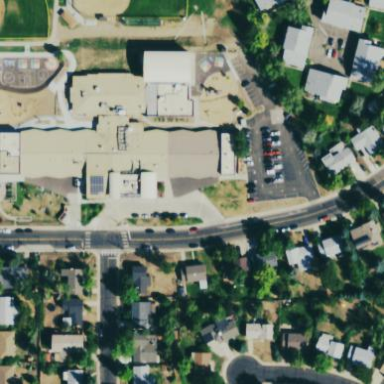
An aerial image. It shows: School building.